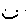
Label: smiley face